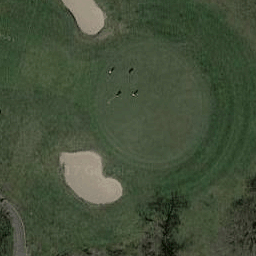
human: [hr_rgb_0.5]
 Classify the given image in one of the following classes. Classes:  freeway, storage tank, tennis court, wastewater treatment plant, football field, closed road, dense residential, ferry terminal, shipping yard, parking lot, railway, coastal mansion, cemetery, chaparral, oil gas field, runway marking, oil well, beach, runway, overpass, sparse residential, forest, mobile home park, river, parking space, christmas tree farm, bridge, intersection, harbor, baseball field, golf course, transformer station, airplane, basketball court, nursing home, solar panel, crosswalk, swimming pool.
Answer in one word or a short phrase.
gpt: golf course